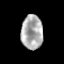
Tissue: prostate
Cell type: T cells
Senescence score: 0.3254
Nuclear area (px): 723
Mean DAPI intensity: 173.346